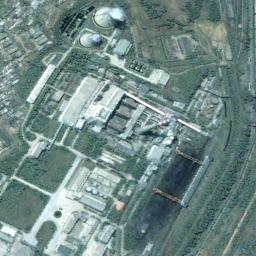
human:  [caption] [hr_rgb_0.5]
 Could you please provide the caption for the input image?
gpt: The thermal power station is on the grass next to some buildings with white mist above .

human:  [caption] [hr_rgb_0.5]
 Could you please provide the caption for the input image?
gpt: There are four thermal power stations, and two of them on the left are emitting smoke .

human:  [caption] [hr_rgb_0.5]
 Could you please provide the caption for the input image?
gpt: In the thermal power station there are neatly planned plants, Equipment and good greenery  There are two cooling towers emitting steam and a chimney .

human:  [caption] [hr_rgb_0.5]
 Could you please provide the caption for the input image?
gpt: There are many buildings of different shapes next to the thermal power station .

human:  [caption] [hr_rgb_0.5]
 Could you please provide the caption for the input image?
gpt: There are many buildings and some green meadows on the thermal power station .